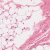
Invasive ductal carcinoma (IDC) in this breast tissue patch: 0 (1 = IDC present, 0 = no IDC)